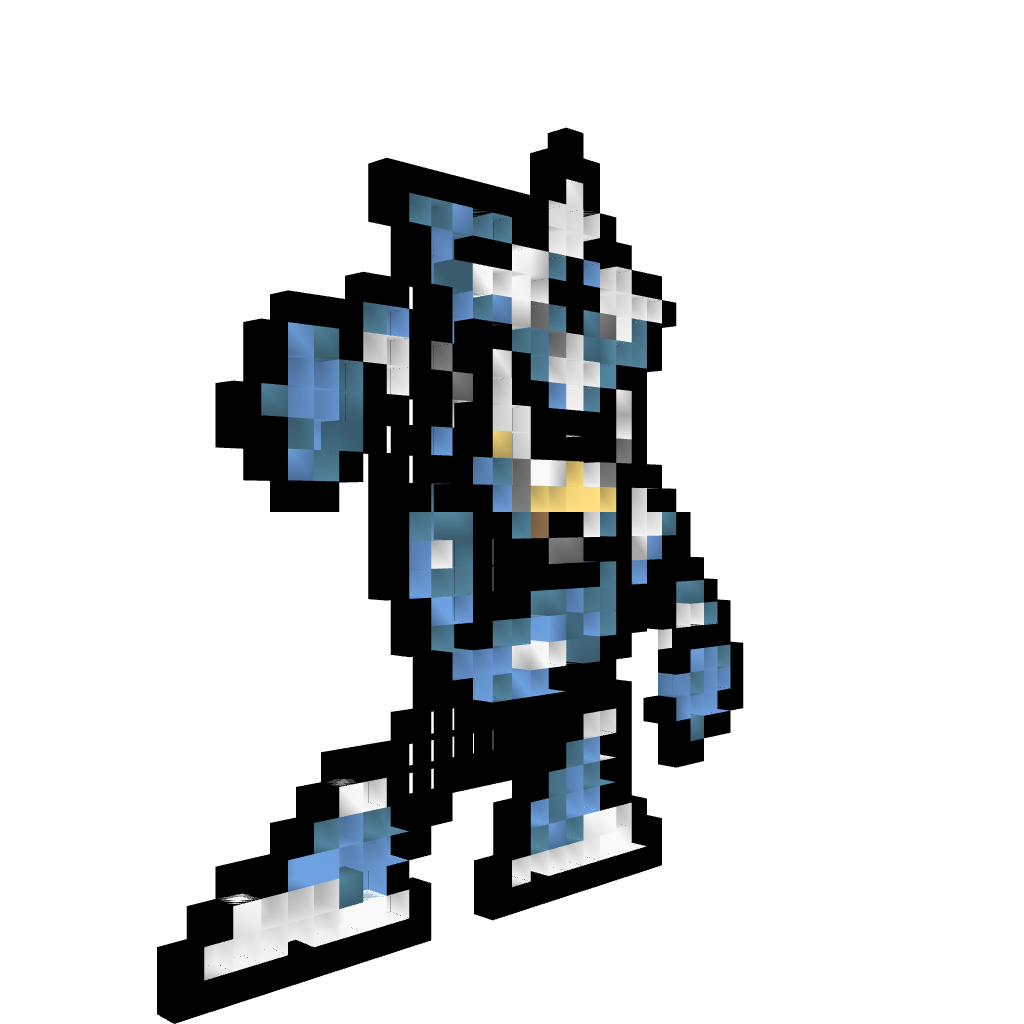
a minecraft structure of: Shadow Man high quality